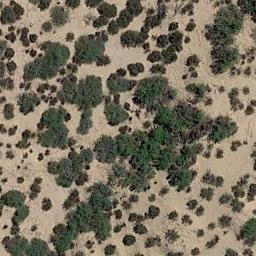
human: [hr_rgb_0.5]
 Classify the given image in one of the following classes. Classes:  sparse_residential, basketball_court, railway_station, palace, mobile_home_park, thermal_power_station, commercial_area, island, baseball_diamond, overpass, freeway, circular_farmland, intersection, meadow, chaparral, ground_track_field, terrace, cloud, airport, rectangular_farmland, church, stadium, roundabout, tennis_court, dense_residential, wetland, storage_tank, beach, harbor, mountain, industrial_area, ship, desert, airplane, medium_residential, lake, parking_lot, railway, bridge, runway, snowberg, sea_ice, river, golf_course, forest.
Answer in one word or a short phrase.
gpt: chaparral